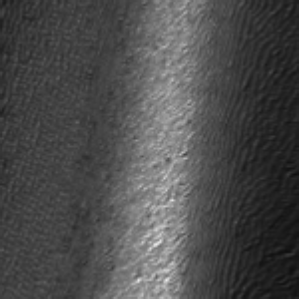
Label: frost